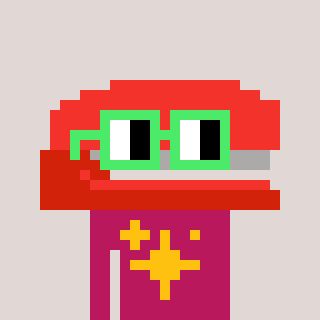
a pixel art character with square light green glasses, a stapler-shaped head and a darkpink-colored body on a warm background